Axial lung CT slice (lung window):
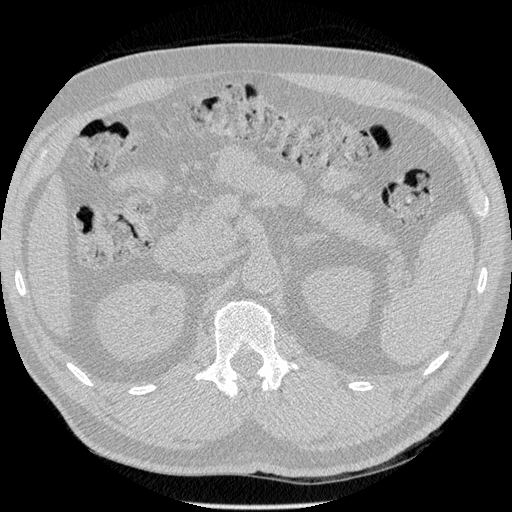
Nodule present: no